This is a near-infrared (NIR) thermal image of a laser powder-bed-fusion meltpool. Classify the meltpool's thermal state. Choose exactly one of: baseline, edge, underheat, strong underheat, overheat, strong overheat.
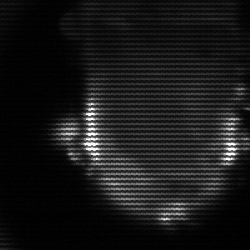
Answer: baseline